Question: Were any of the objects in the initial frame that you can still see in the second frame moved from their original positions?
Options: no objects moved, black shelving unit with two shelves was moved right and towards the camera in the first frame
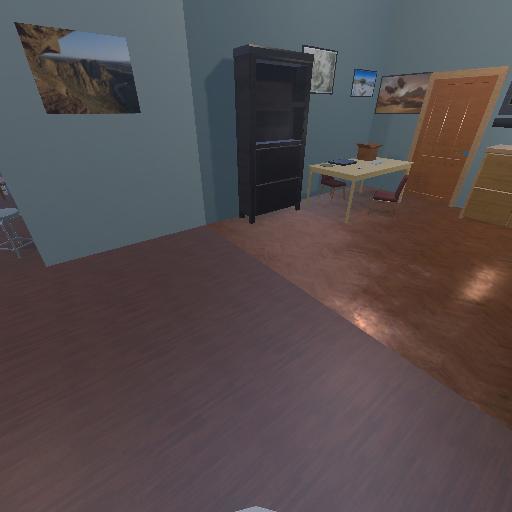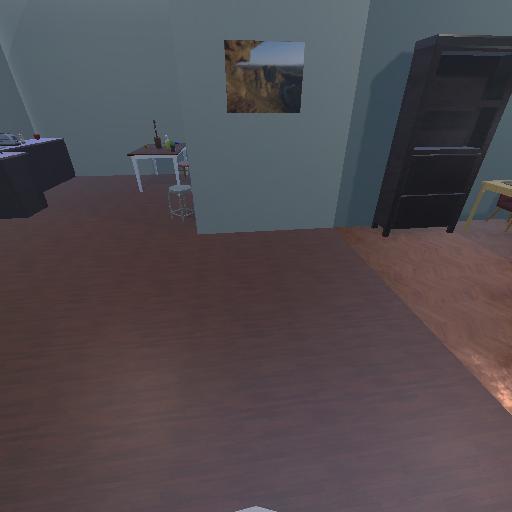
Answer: no objects moved